Interaction volume radius: 5 \u00c5
Interaction volume height: 15 \u00c5
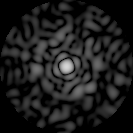
Disorder parameter: 0.8603